Question: Good morning. I hate to bother you guys but I encountered with problem which really stumped me.
I have the Excel file where I have 2 columns where I must divided 1 column by another and insert this result into SQL table.
Here is the snapshot of excel file, where I underline the problem row.

If values in both columns have "," like in other rows then everything is fine, but if 1 have "," and another doesn't then I get wrong result.
For example the compiler read the 147 like and 60,75 like . If everything is fine I should get the result 2,41, but I got 0,024 (it is like 60,75 is converted to 6075). Unfortunately I can't modify Excel file. How can I get the right result?
Here is the code for division:
'''
Dim usedRange = xlsWorkSheet.Range("E7", "F57")
Dim usedRangeAs2DArray As Object(,) = usedRange.Value2
Dim TeamIndex(), import As String
ReDim TeamIndex(usedRange.Rows.Count)
For i As Integer = 1 To usedRange.Rows.Count
If (usedRangeAs2DArray(i, 1) = 0 And usedRangeAs2DArray(i, 2) = 0)
Or usedRangeAs2DArray(i, 2) = 0 Then
z = 1
TeamIndex(i) = z
Else
g = Convert.ToString(usedRangeAs2DArray(i, 1))
z = g / Convert.ToDouble(usedRangeAs2DArray(i, 2))
z = Math.Floor(100 * z) / 100
TeamIndex(i) = z
End If
Next
'''
I tried to use Convert.ToString(), use Replace "." with "," and String.Format("{0:N2}", g) on first column, but this approaches simply ignored.
Thank you in advance.
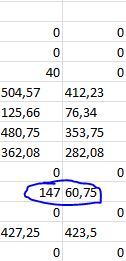
Answer: I guess I found not very beautiful, but nonetheless working solution to this problem.
The main idea if I have integer value, without "," which is readed by compiler as type {Double}, I simple append ",00" string to this value.
Here is my modified code.
'''
Dim usedRange = xlsWorkSheet.Range("E7", "F57")
Dim usedRangeAs2DArray As Object(,) = usedRange.Value2
Dim TeamIndex(), import As String
ReDim TeamIndex(usedRange.Rows.Count)
For i As Integer = 1 To usedRange.Rows.Count
If (usedRangeAs2DArray(i, 1) = 0 And usedRangeAs2DArray(i, 2) = 0)
Or usedRangeAs2DArray(i, 2) = 0 Then
z = 1
TeamIndex(i) = z
Else
If TypeOf usedRangeAs2DArray(i, 1) Is System.Double Then
usedRangeAs2DArray(i, 1) = String.Concat(usedRangeAs2DArray(i, 1), ",00")
End If
If TypeOf usedRangeAs2DArray(i, 2) Is System.Double Then
usedRangeAs2DArray(i, 2) = String.Concat(usedRangeAs2DArray(i, 2), ",00")
End If
z = usedRangeAs2DArray(i, 1) / usedRangeAs2DArray(i, 2)
z = Math.Floor(100 * z) / 100
TeamIndex(i) = z
End If
Next
'''
Found better solution, convert both values to Double and replace "," with ".".
Here is code for this:
'''
Dim fDD, sDD As Double
If IsNumeric(usedRangeAs2DArray(i, 2)) And IsNumeric(usedRangeAs2DArray(i, 1)) Then
fDD = CDbl(usedRangeAs2DArray(i, 1).ToString().Replace(",", "."))
sDD = CDbl(usedRangeAs2DArray(i, 2).ToString().Replace(",", "."))
End If
z = fDD / sDD
z = Math.Floor(100 * z) / 100
TeamIndex(i) = z
'''